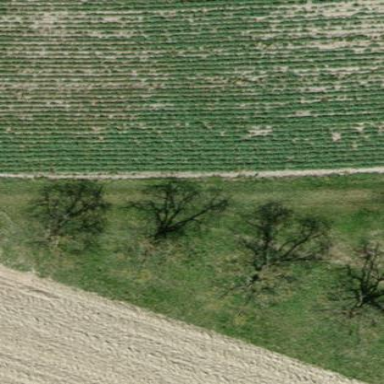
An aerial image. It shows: Orchard.